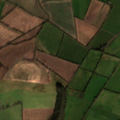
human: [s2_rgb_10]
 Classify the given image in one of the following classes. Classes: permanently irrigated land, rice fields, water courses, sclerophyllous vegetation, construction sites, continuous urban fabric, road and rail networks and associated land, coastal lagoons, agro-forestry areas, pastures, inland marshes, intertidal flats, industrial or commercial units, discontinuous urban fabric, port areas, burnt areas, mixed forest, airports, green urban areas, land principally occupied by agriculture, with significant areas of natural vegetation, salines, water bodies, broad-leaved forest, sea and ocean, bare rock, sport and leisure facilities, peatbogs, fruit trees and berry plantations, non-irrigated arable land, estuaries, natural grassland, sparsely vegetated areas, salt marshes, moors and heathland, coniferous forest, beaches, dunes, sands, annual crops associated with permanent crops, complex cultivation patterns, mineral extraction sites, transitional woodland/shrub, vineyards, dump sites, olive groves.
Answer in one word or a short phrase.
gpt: non-irrigated arable land, pastures, complex cultivation patterns